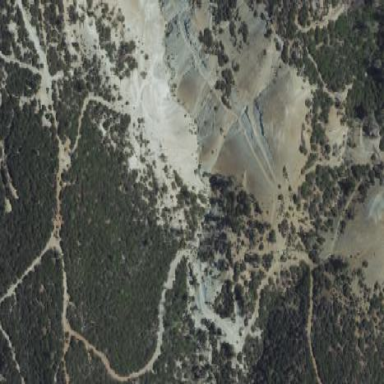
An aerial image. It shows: Quarry area.